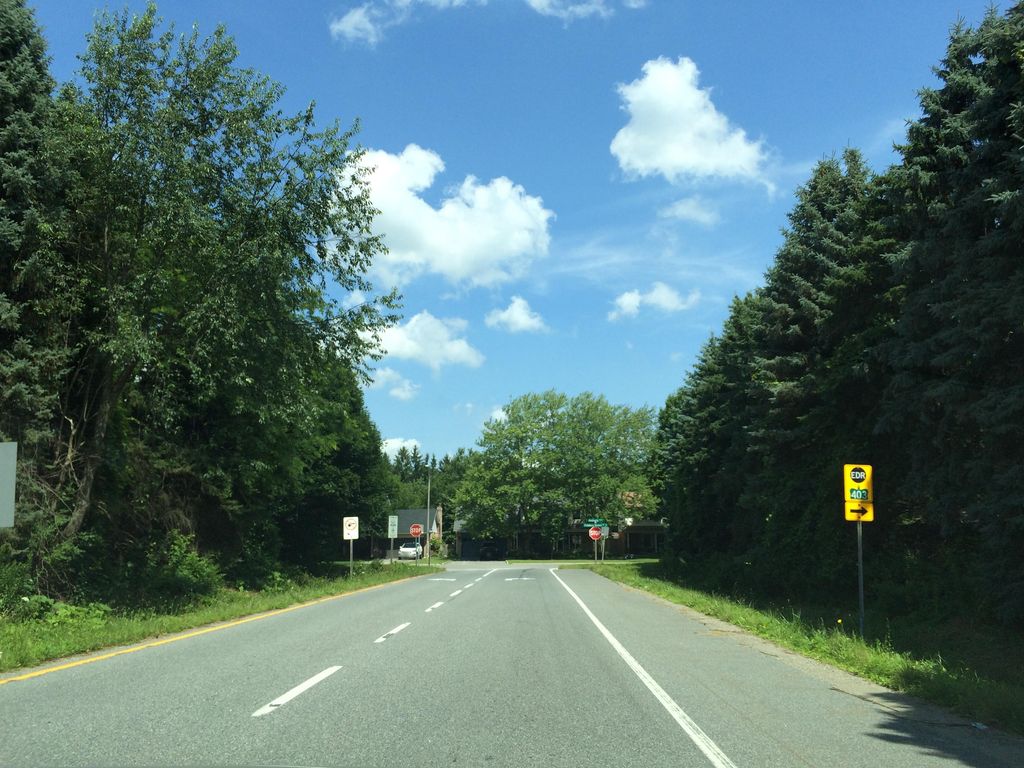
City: hamilton